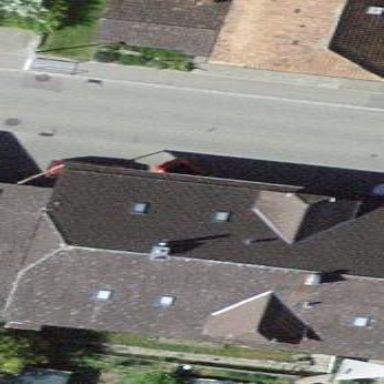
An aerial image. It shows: Residential building.